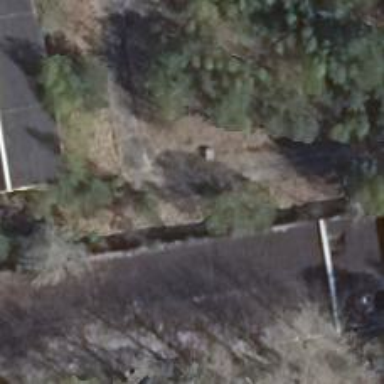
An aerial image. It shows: Driveway.